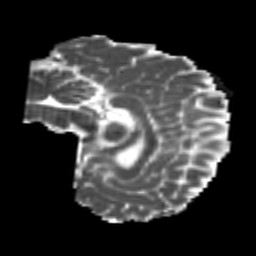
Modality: MD
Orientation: sagittal
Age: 26
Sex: female
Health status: healthy
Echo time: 0.074 s